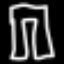
Label: pants